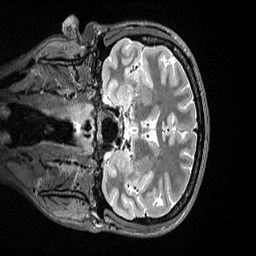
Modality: T2w
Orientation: coronal
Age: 31
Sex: female
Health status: healthy
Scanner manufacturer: siemens
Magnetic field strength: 3 T
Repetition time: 3.2 s
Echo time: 0.563 s